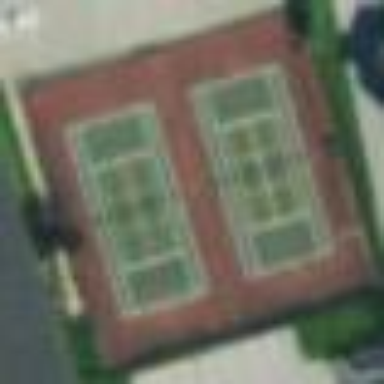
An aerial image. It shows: Tennis court on the leisure land pitch.